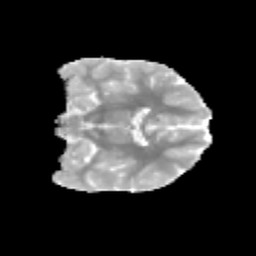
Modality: MD
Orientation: coronal
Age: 11
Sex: male
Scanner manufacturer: siemens
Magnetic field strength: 3 T
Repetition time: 3.8 s
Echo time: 0.07 s